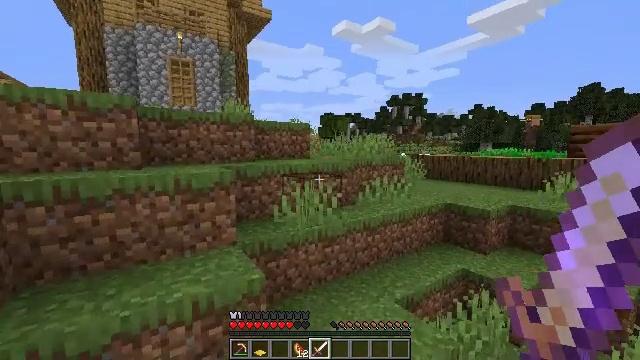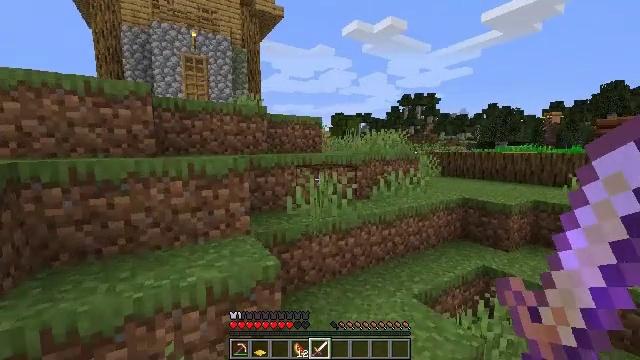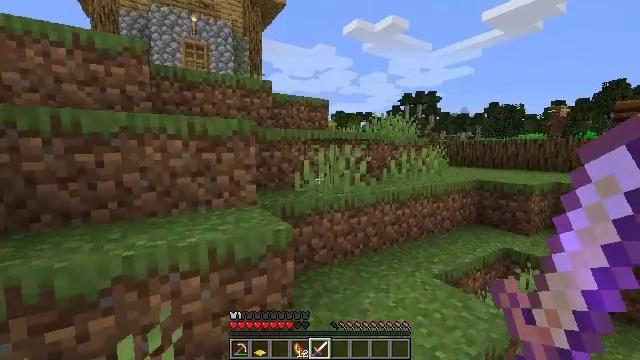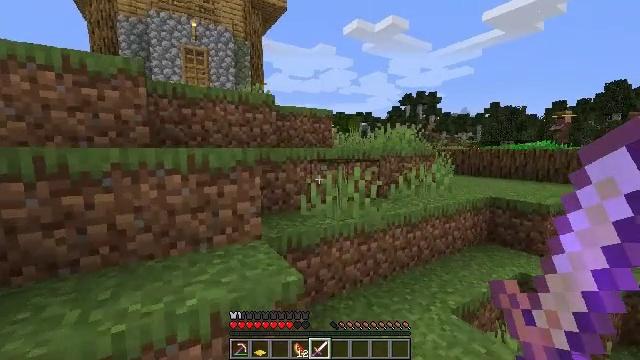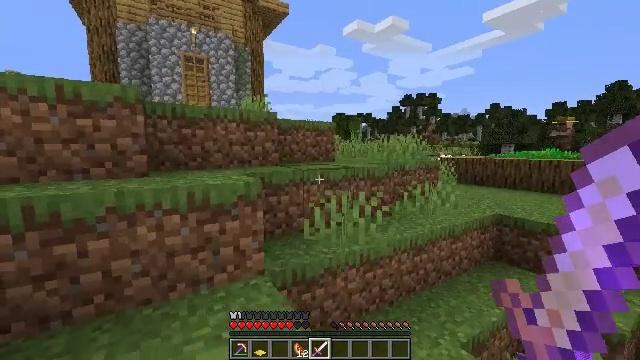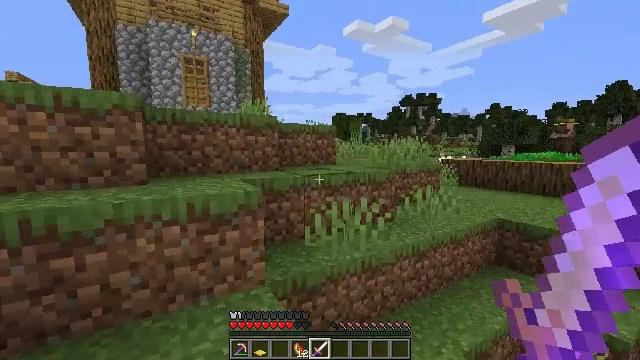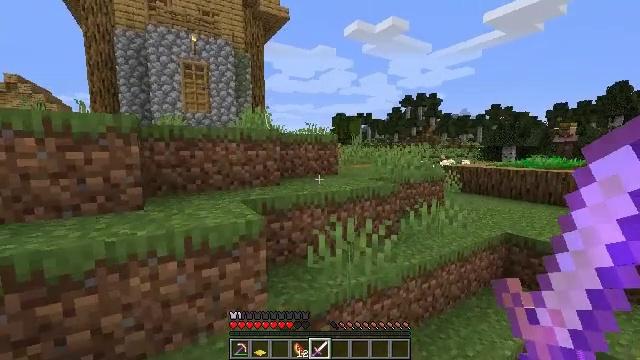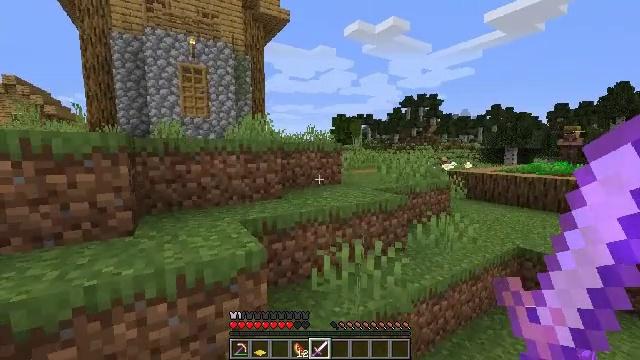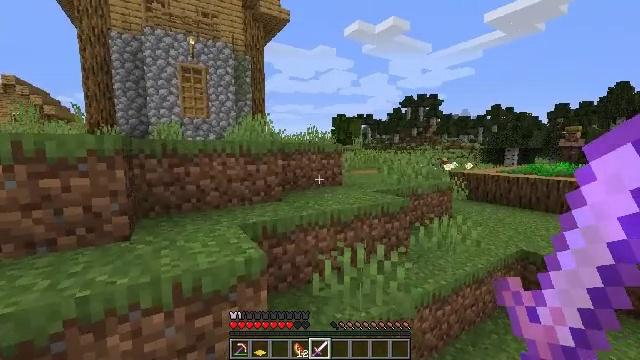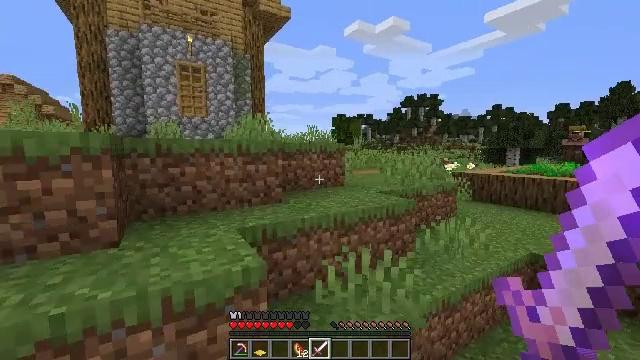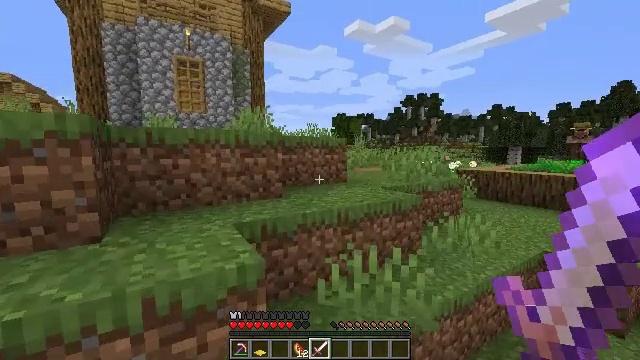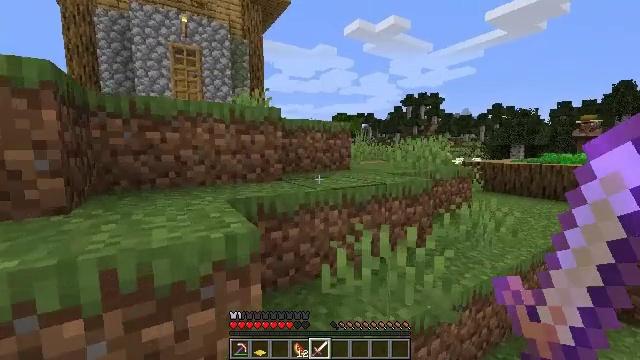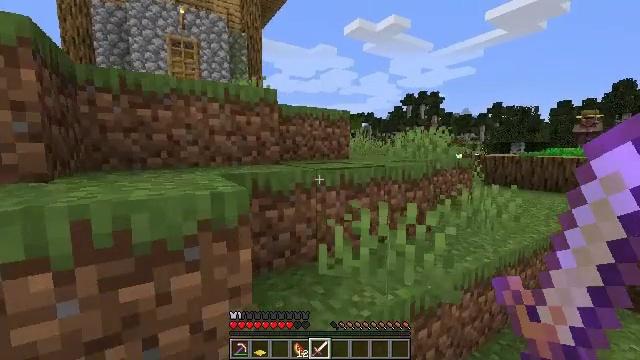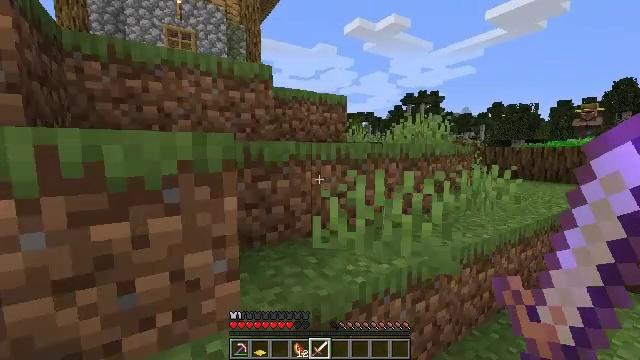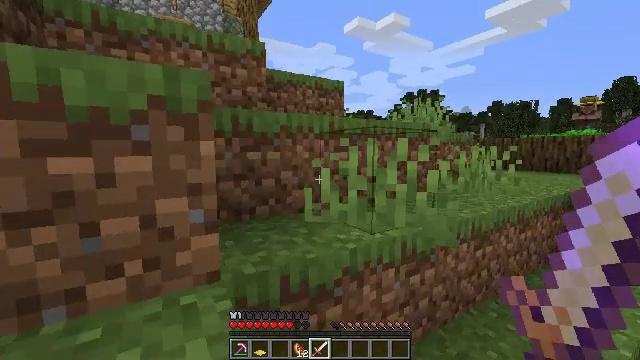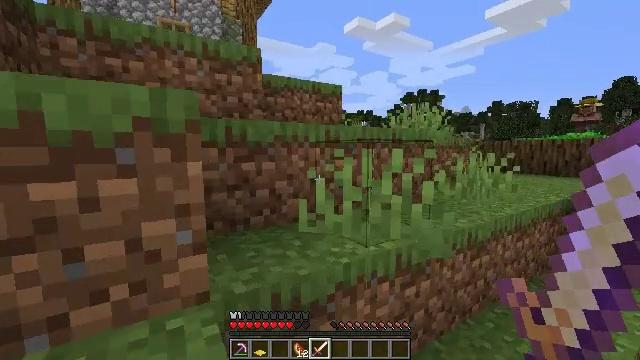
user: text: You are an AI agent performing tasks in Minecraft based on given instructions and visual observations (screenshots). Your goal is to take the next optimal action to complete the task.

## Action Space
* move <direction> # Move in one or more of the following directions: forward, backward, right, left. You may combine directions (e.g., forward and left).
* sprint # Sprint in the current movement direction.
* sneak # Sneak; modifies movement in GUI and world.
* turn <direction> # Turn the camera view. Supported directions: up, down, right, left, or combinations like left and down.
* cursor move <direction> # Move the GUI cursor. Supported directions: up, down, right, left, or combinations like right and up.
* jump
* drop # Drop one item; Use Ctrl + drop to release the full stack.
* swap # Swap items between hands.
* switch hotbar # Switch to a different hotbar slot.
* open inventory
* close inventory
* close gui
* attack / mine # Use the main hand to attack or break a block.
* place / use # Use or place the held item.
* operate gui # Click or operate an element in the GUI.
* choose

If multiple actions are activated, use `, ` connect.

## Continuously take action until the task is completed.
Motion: motion action
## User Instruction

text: Break the green carpet for reuse.
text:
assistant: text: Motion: move forward, turn left, jump
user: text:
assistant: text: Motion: move forward, jump
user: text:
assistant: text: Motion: move forward, jump
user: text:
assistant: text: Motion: move forward, jump
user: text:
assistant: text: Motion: move forward, jump
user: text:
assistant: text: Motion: move forward, jump
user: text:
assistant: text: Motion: move forward, jump
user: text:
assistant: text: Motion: move forward, jump
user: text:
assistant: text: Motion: move forward, jump
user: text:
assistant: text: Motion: move forward, jump
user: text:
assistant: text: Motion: move forward, jump
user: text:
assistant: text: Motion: move forward, jump
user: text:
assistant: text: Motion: move forward, jump
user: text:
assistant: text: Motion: move forward, jump
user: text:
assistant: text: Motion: move forward, jump
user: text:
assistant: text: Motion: move forward, jump
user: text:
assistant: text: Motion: move forward, jump
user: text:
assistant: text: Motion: move forward, jump
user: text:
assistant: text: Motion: move forward, jump
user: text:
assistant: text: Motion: move forward, jump
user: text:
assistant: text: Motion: move forward, jump
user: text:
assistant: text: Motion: move forward, jump
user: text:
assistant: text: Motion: move forward, turn left and up, jump
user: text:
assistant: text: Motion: move forward, turn left and down, jump
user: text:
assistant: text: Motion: move forward, turn left and down, jump
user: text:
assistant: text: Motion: move forward, turn left and down, jump
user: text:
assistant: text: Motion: move forward, turn up, jump
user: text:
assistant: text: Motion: move forward, turn right and up, jump
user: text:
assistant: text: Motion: move forward, turn up, jump
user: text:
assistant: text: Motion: move forward, turn up, jump